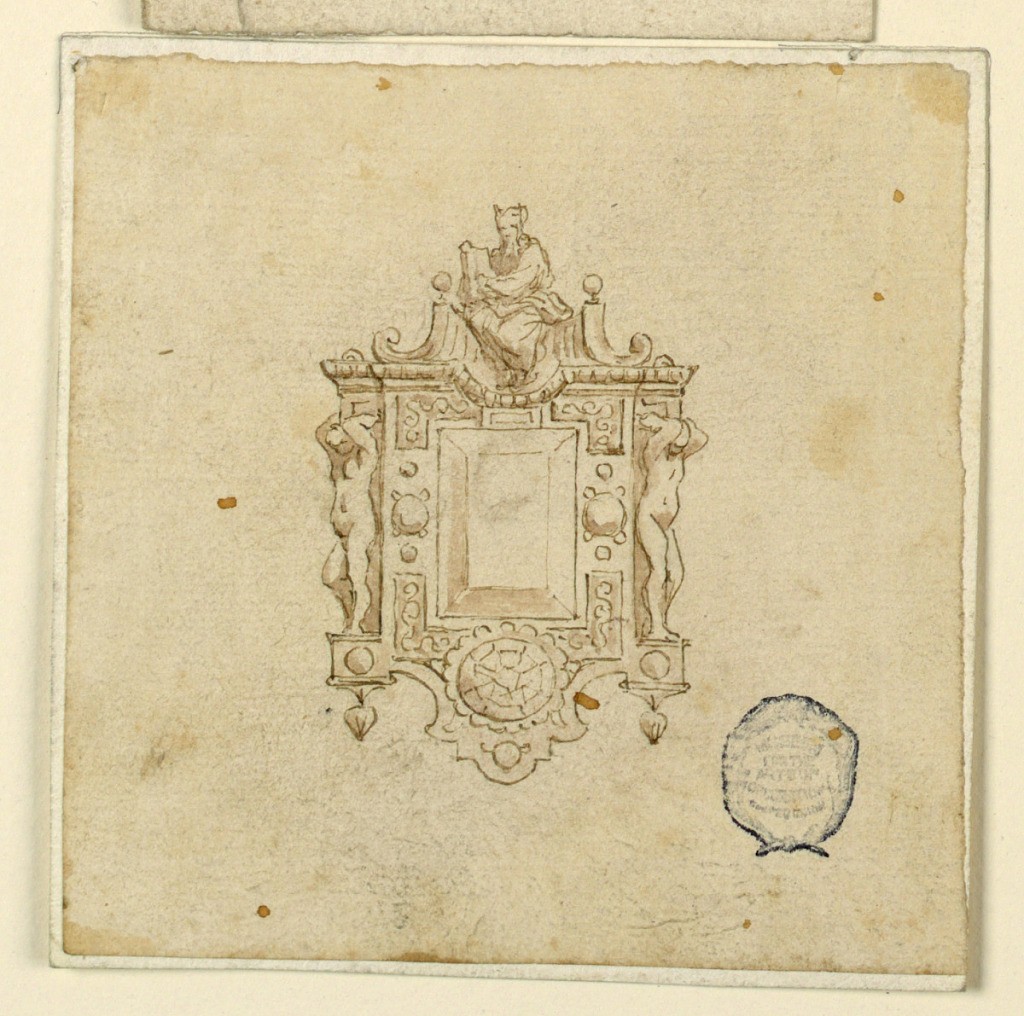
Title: Design for Pendant with Laurel Branches
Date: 16th century
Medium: Pen and ink, brush and watercolor on paper
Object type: Drawing
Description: A small round diamond framed by two laurel branches, with a knot below and two half figures of winged women with volute legs. At bottom, two rosettes with a festoon. Above, a ring.